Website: walmart
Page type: gifting
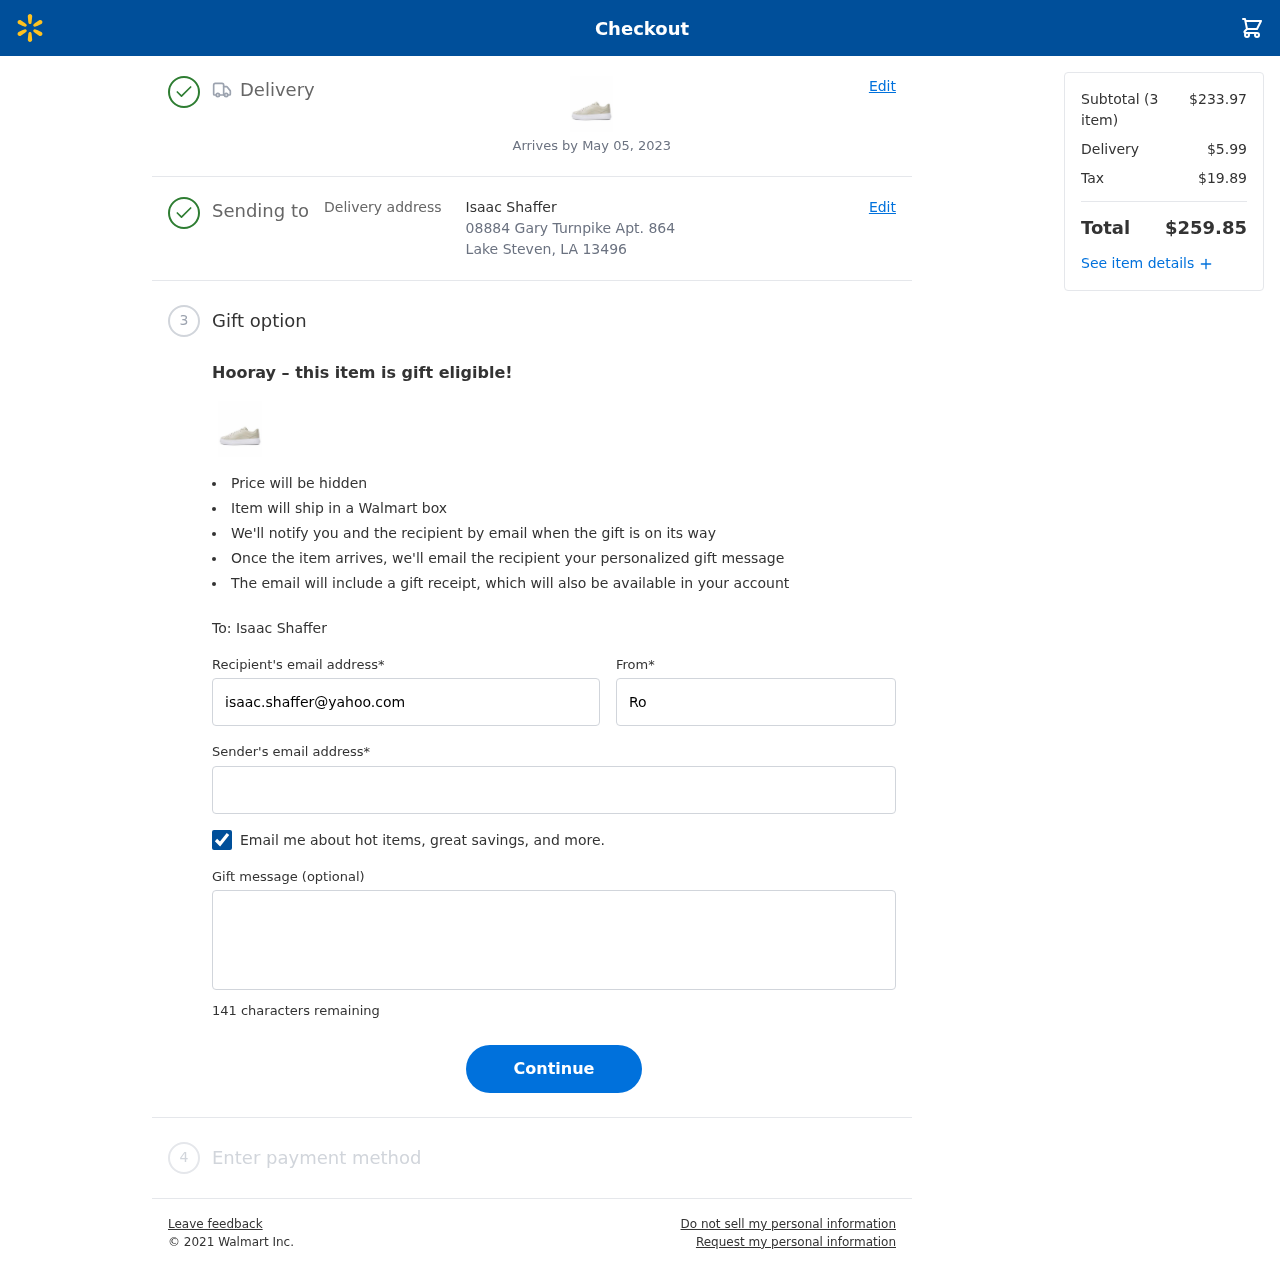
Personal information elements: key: PII_CITY_STATE_ZIP
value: Lake Steven, LA 13496
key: PII_EMAIL
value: ronald_coleman@hotmail.com
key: PII_FIRSTNAME
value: Ronald
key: PII_GIFT_EMAIL
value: isaac.shaffer@yahoo.com
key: PII_GIFT_FULLNAME
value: Isaac Shaffer
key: PII_GIFT_MESSAGE
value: Isaac, I saw these trainers and immediately thought of you—I know how much you love comfy style! Hope they add a little extra pep to your step. Enjoy!
Ronald
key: PII_STREET
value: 08884 Gary Turnpike Apt. 864
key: PII_GIFT_FIRSTNAME
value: Isaac
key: PII_GIFT_LASTNAME
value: Shaffer
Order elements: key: ORDER_DELIVERY_DATE
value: Arrives by May 05, 2023
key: ORDER_NUM_ITEMS
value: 3
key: ORDER_SUBTOTAL
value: $233.97
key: ORDER_SHIPPING_COST
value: $5.99
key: ORDER_TAX
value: $19.89
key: ORDER_TOTAL
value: $259.85